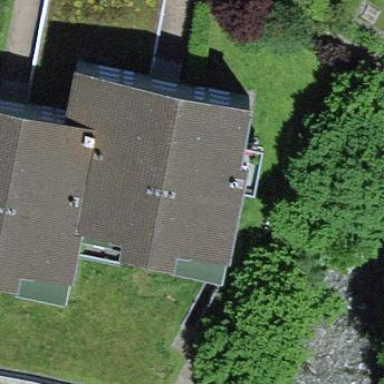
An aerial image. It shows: Flat-roofed residential building.